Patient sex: M
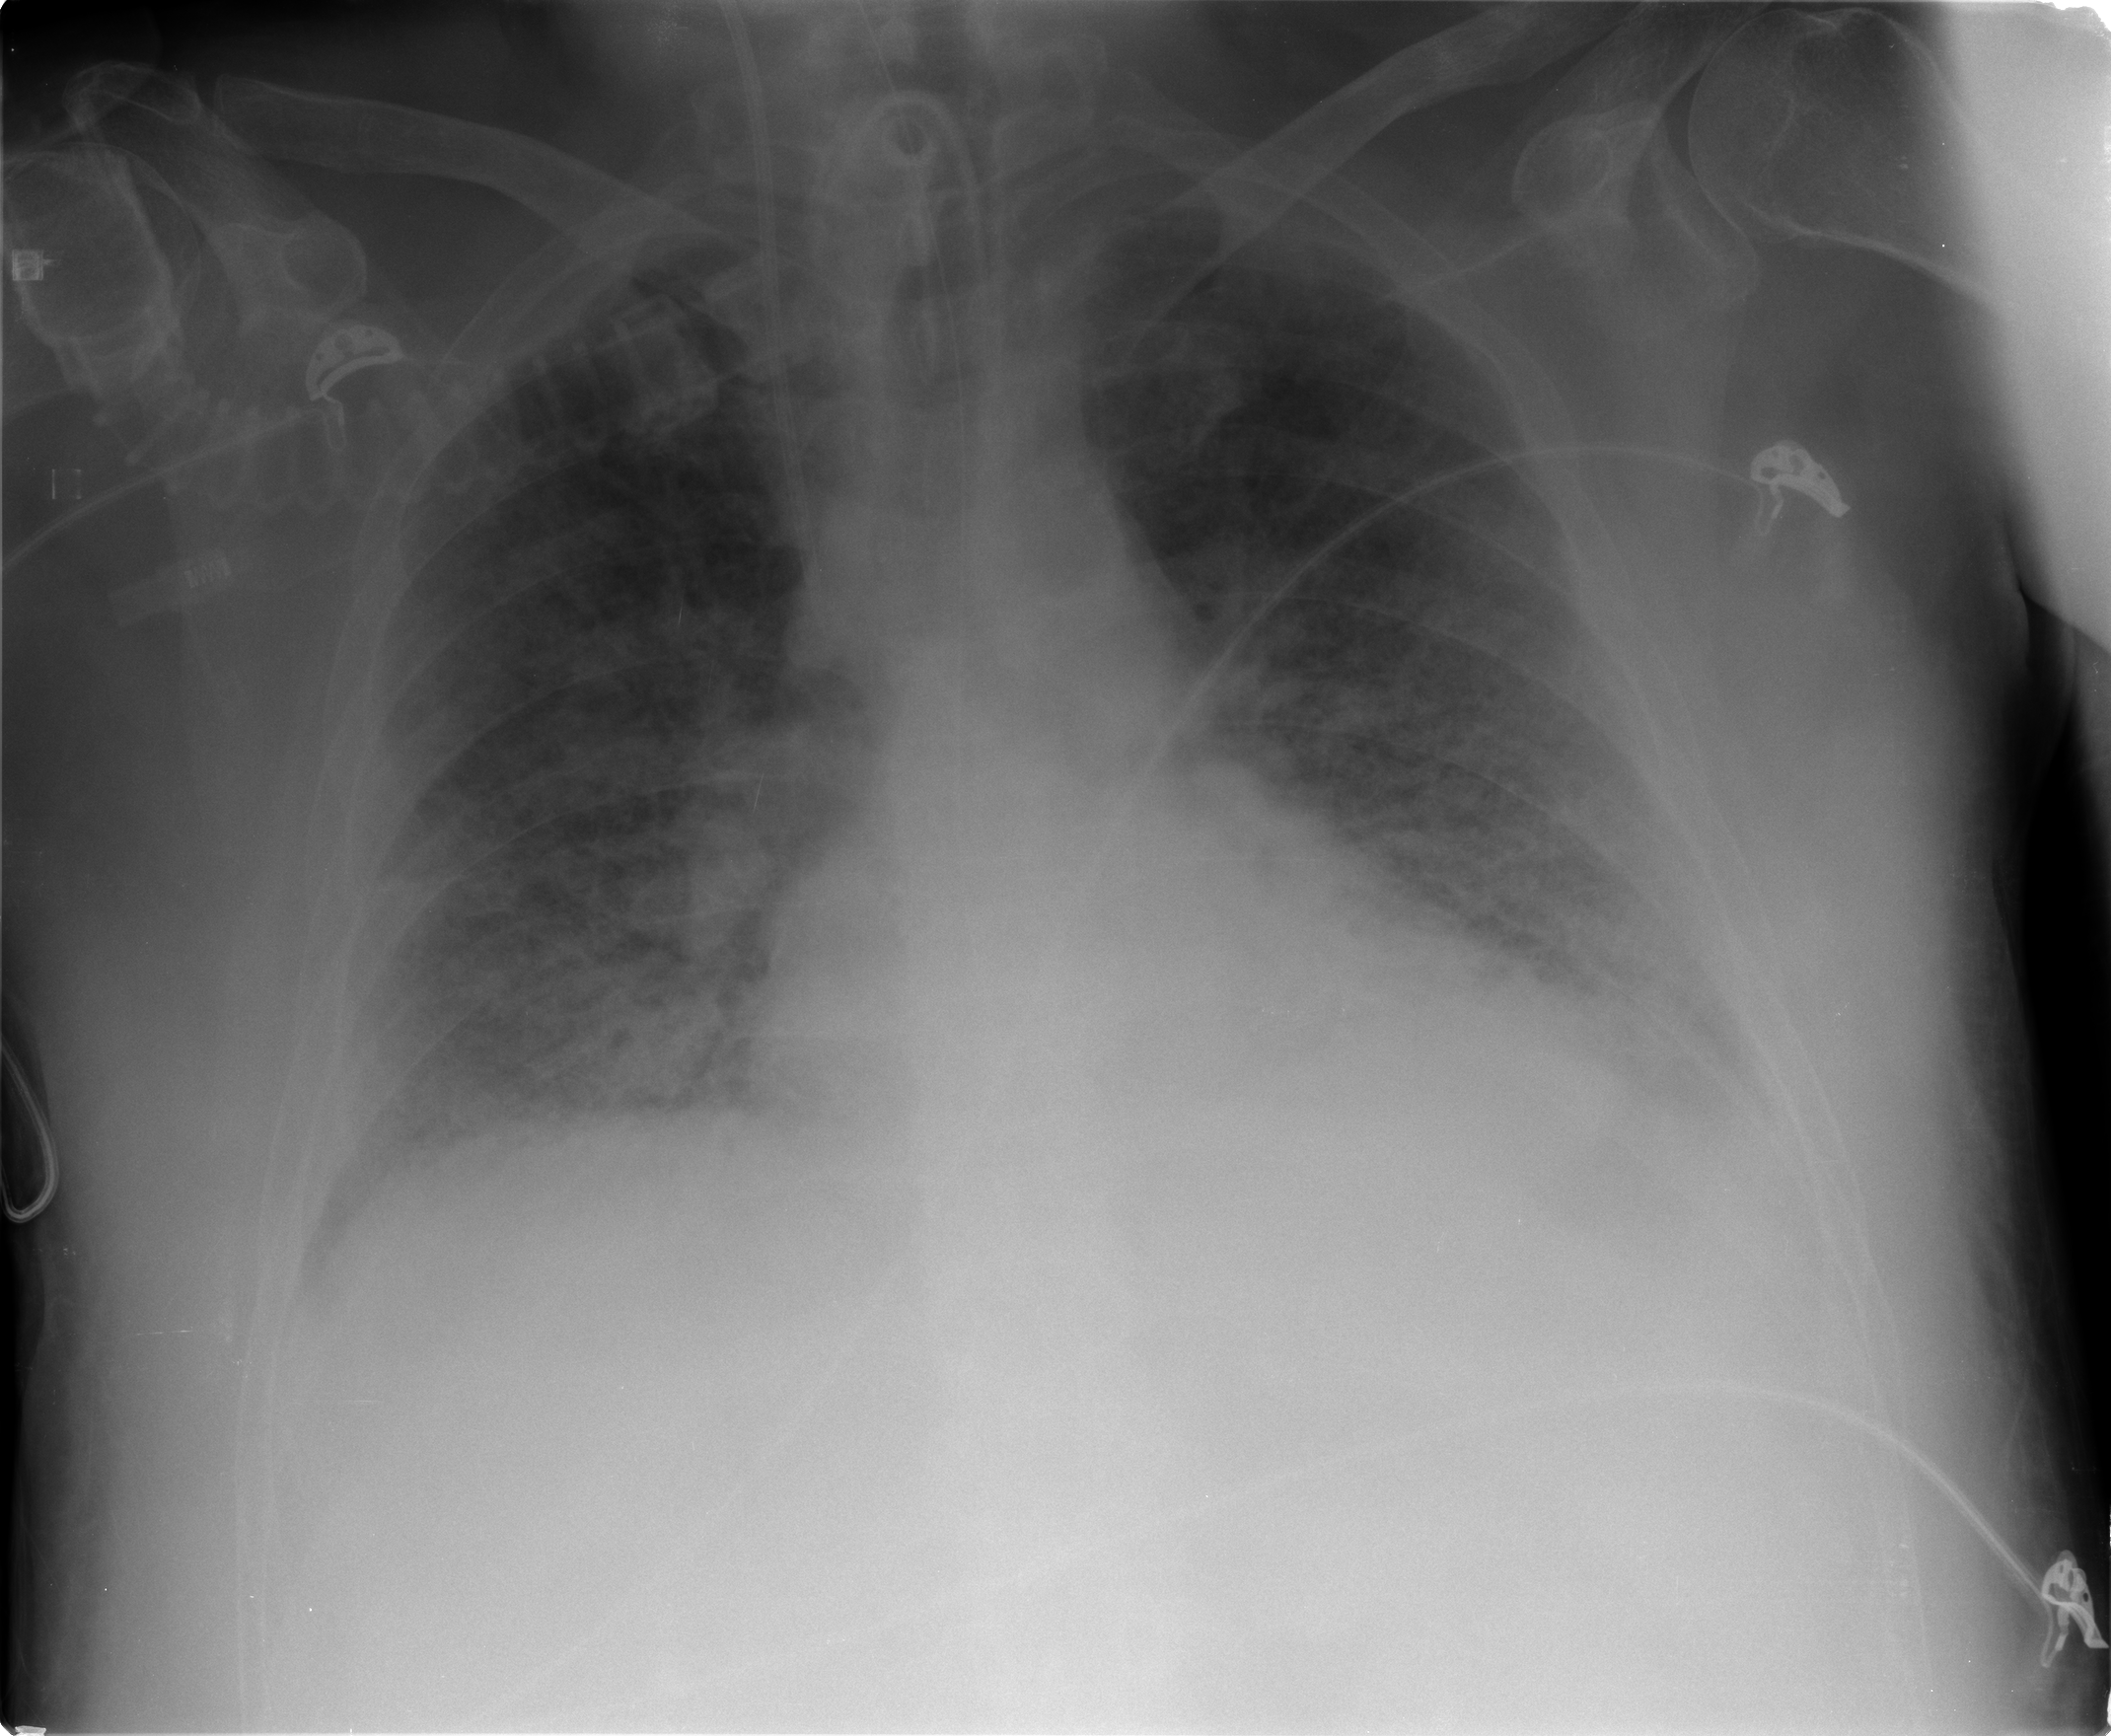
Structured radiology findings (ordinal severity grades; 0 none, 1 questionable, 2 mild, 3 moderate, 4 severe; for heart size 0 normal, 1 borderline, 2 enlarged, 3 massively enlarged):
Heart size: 2
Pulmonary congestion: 2
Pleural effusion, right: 2
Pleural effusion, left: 2
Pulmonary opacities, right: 4
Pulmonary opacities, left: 4
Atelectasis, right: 2
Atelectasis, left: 2